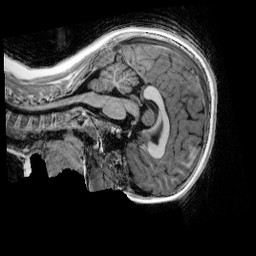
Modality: UNIT1_denoised
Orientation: sagittal
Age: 9
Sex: female
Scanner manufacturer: siemens
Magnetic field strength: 3 T
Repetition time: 4 s
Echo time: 0.00303 s